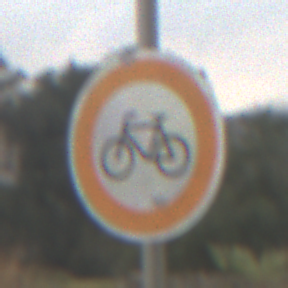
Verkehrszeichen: VerbotRadverkehr
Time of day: MorningAfternoon
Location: Outdoor (Nature)
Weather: Overcast
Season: NotSpecified
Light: Natural